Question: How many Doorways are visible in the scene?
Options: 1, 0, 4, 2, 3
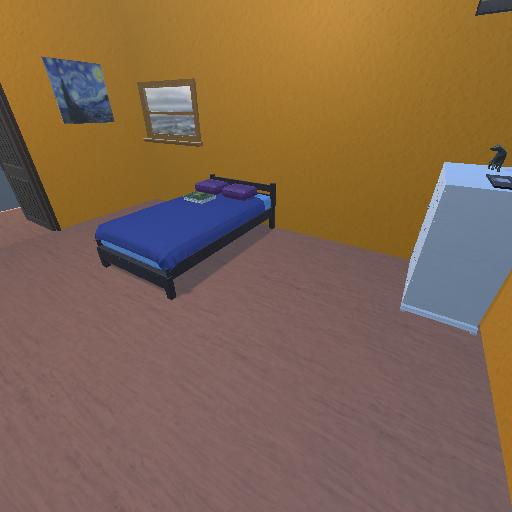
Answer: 1